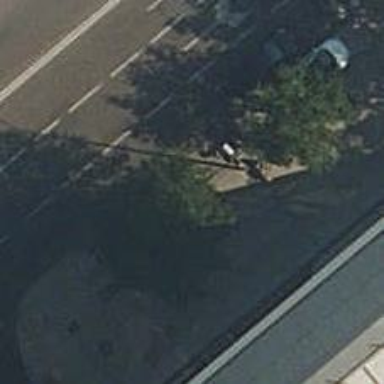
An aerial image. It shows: Motorcycle parking area.